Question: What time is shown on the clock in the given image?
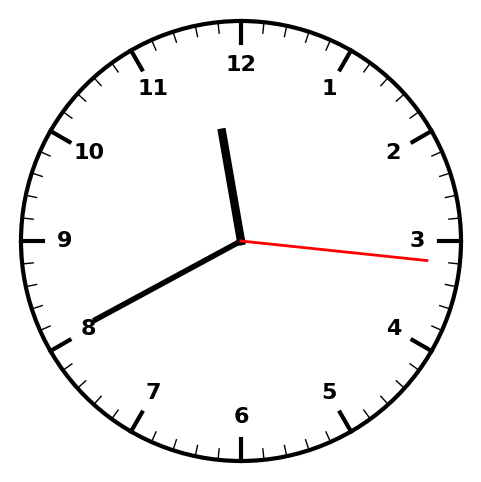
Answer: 11:40:16